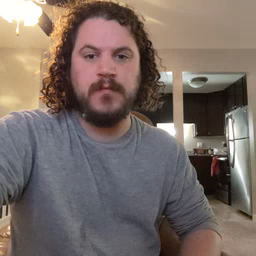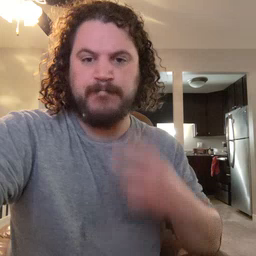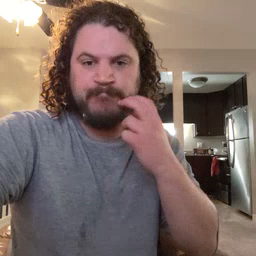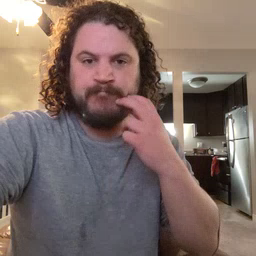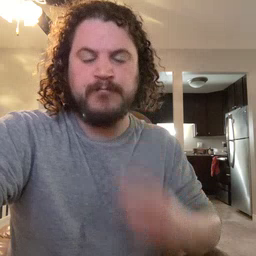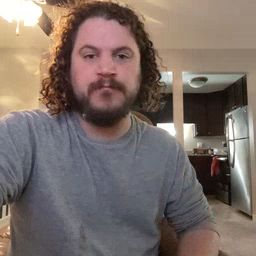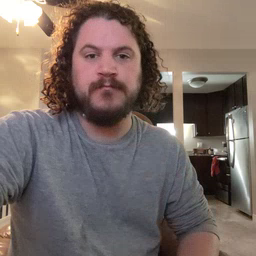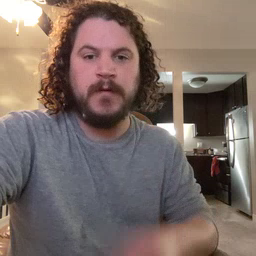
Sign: gum